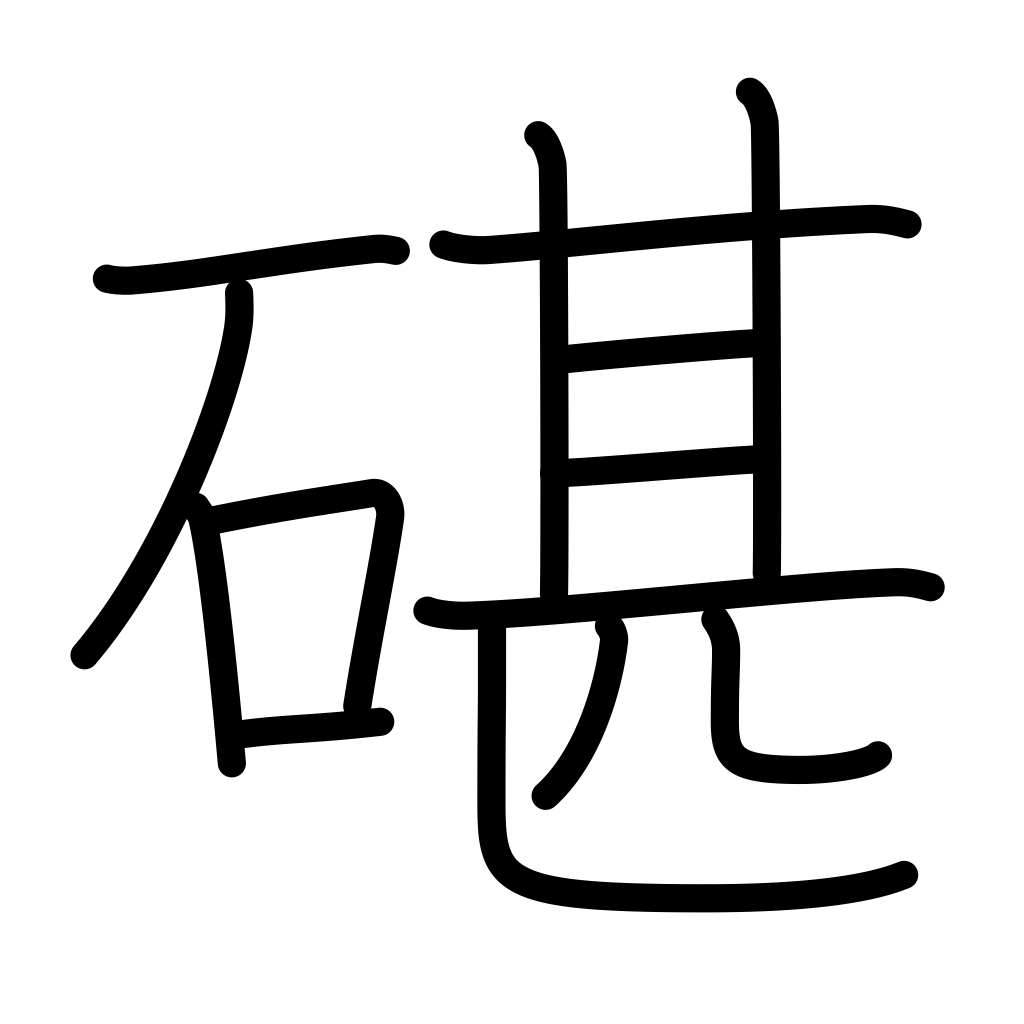
Meaning: stone slab used for washing clothes, an anvil